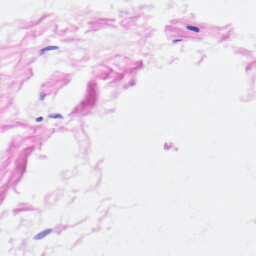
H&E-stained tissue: Heart